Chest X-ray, AP view. Patient: 76 years old, sex M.
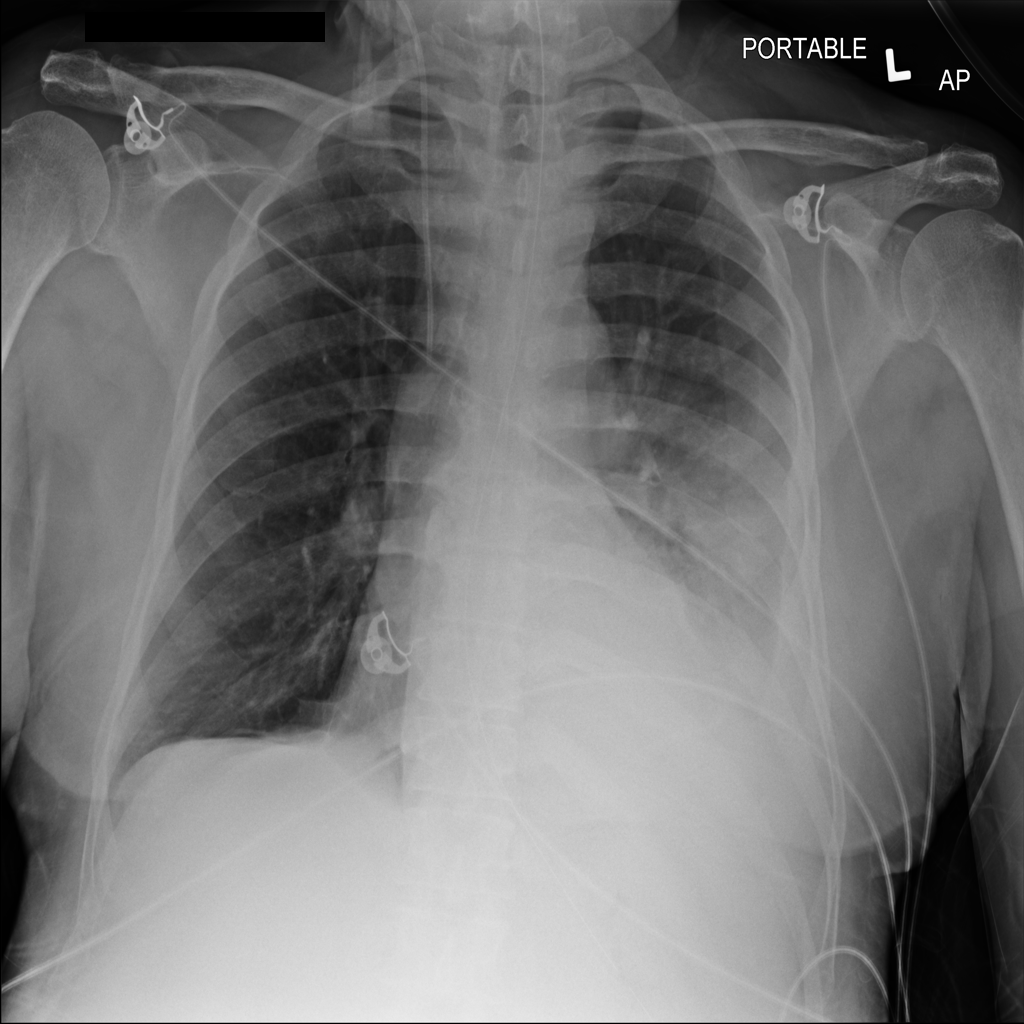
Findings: Effusion